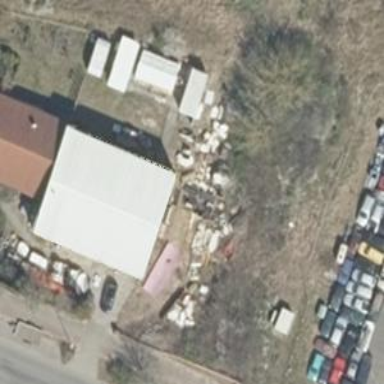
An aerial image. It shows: Commercial building.